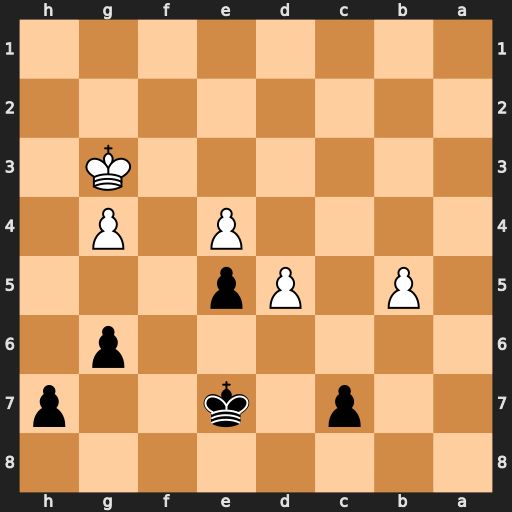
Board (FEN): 8/2p1k2p/6p1/1P1Pp3/4P1P1/6K1/8/8
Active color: b
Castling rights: -
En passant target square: -
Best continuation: h6 b6 cxb6